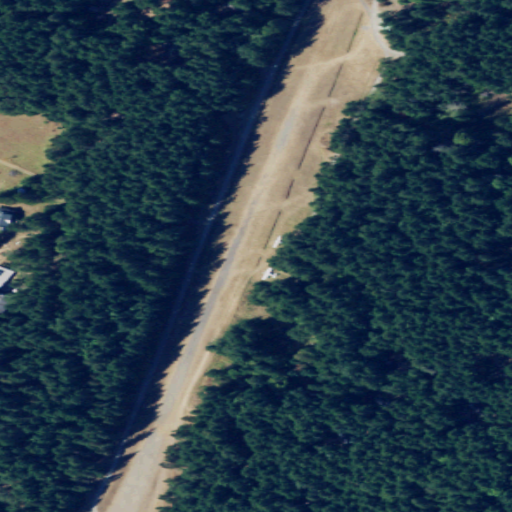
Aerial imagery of island in Washington named Center Island containing evergreen forest, low intensity development, open development, medium intensity development, and pasture